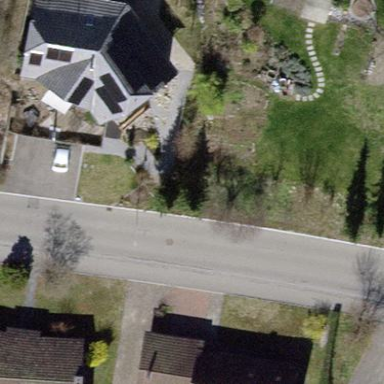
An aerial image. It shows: Detached building.